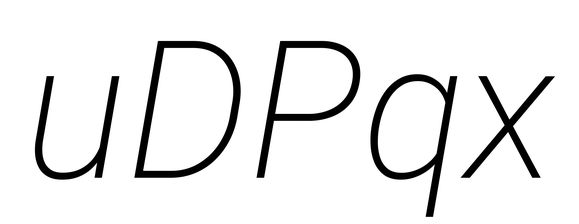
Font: Roboto-Italic_ExtraLight_Italic